Question:
I am trying to accomplish this with CSS. Here is my markup:
'''
<h2>
<img src="A.gif" alt="A" width="30" height="30" />
<img src="B.gif" alt="B" width="30" height="30" />
18 pt; vertically centered;
</h2>
'''
- 'A''B'- - -
There is no chance the 18pt text will overflow the width of the container. Assume it will always be one line.
If more markup would help get the desired view, the markup can be modified.
How can this be accomplished?
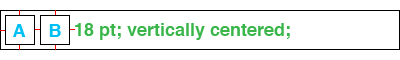
Answer: If I'm not mistaken, you can use the 'vertical-align: text-bottom' property on an 'img' to achieve this kind of result.
Here's a little test: <URL>
You can try removing the styles there and replacing them with
'img { vertical-align: text-bottom; }'
and the text should be aligned to the desired centre of the page element.